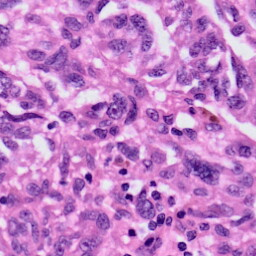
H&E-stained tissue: Skin